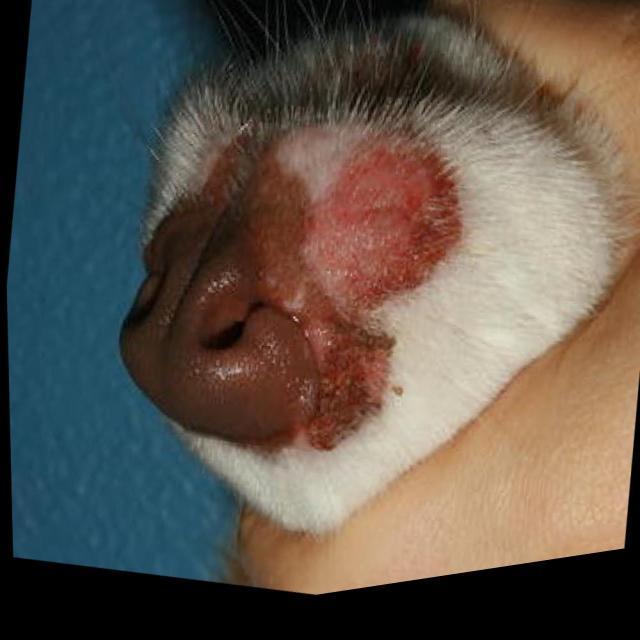
Canine ringworm (Dermatophytosis) — fungal infection caused by Microsporum or Trichophyton. Presents with circular alopecia, scaling, crusting, and broken hairs.